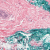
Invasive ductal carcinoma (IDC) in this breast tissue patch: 0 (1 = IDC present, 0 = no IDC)